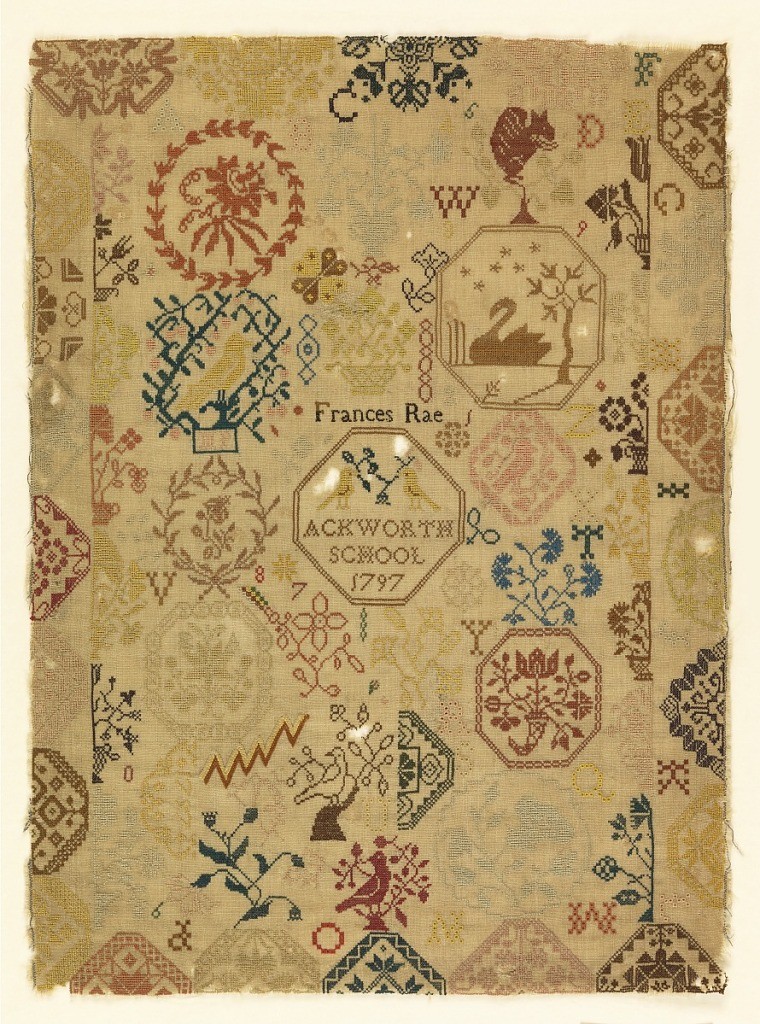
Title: Sampler
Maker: Frances Rae, English
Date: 1797
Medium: silk embroidery on wool foundation Technique: cross, eyelet and stem stitches on plain weave
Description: Detached motifs, including a swan, flowers, and birds, mostly framed or in wreaths. Letters, numerals, and initials are scattered over the sampler. In the center, the signature "Frances Rae", "Ackworth School 1797".